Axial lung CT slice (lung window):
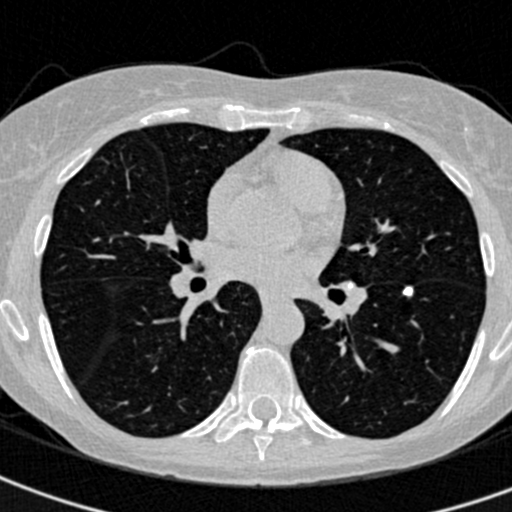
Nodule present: yes
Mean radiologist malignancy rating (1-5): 1